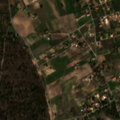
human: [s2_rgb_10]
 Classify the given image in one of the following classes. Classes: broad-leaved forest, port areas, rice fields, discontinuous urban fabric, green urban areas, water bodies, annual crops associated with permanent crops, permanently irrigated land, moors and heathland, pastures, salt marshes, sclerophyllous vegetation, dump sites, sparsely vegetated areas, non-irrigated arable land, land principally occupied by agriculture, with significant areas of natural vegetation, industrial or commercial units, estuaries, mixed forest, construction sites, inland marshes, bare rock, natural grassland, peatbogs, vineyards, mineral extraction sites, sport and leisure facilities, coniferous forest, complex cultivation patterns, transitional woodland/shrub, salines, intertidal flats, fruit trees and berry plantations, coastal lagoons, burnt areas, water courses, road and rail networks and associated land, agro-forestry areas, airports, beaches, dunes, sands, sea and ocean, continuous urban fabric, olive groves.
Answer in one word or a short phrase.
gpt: complex cultivation patterns, agro-forestry areas, mixed forest, natural grassland, transitional woodland/shrub